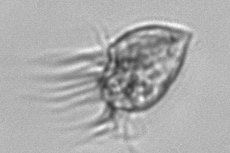
Label: Strombidium_morphotype1